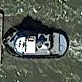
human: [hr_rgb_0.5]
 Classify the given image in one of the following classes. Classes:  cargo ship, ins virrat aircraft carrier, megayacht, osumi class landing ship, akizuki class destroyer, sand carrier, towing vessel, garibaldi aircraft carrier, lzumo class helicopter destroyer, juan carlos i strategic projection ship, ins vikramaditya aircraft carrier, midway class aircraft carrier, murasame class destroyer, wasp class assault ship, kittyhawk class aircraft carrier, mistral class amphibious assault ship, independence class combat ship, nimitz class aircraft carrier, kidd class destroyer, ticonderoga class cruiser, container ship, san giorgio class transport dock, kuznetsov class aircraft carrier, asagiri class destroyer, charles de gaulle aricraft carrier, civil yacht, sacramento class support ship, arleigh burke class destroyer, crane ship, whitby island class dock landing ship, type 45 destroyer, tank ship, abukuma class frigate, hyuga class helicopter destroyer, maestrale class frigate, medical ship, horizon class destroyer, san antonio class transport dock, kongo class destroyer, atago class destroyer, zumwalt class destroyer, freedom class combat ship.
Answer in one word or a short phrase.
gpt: Towing vessel